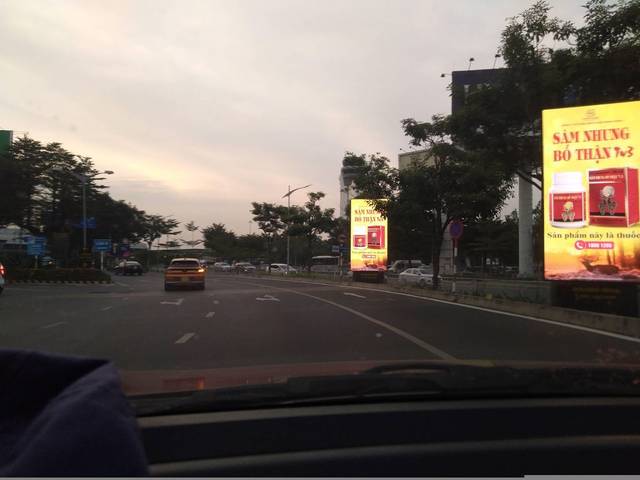
Region: Vietnam
Coordinates: 10.814, 106.664